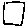
Label: square